Interaction volume radius: 5 \u00c5
Interaction volume height: 15 \u00c5
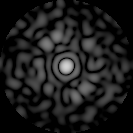
Disorder parameter: 0.8618